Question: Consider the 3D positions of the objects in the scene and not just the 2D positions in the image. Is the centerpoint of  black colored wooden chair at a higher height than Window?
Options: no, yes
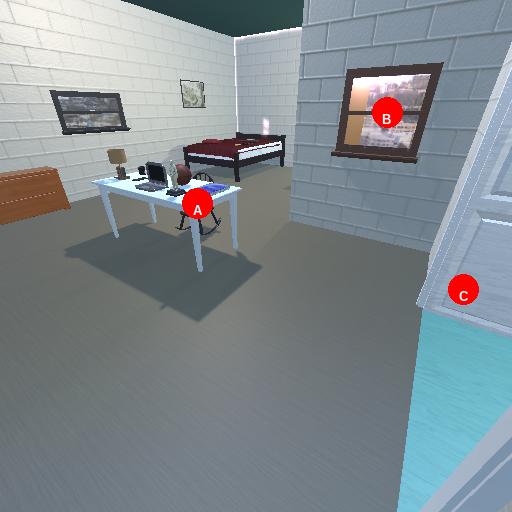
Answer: no